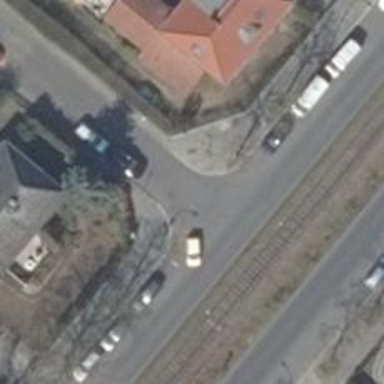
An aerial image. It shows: Unmarked road crossing.